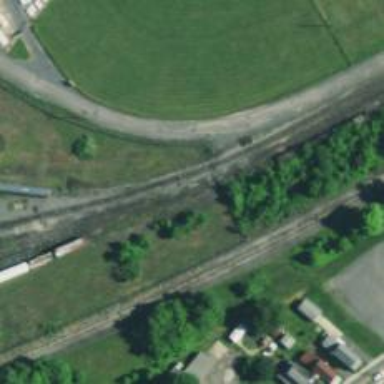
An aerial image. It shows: Preserved railway yard with rails.